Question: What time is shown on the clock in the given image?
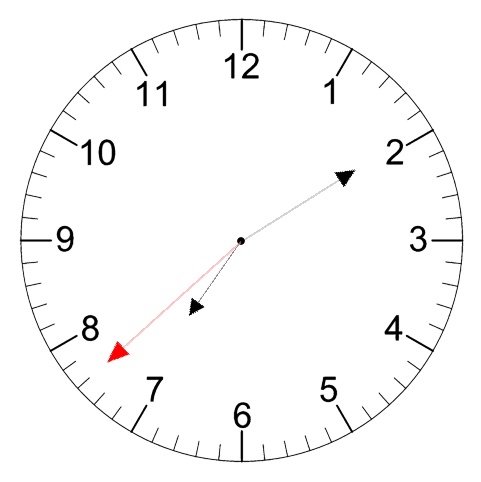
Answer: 07:09:38